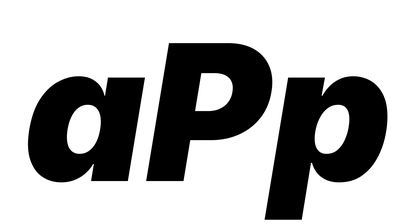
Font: Inter-Italic_Black_Italic